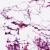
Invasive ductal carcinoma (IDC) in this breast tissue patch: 0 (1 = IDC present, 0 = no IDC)